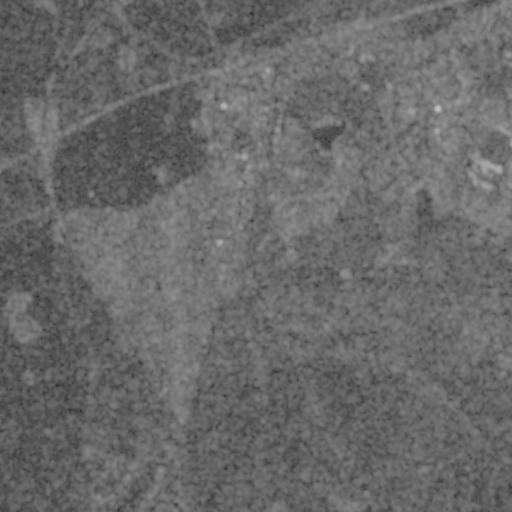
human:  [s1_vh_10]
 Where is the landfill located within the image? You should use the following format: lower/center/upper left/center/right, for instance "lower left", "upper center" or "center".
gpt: The landfill is located in the lower left of the image.
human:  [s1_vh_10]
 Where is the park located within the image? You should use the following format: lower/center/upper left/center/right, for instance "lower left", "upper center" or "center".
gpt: The park is located in the upper right of the image.
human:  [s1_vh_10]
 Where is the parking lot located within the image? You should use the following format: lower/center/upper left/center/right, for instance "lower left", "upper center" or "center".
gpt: The parking lot is located in the upper center of the image.
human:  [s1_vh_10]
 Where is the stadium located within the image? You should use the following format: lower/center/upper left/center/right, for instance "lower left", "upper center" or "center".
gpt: The stadium is located in the upper right of the image.
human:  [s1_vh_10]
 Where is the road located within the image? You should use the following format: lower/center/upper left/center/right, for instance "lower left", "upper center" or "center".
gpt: There is no road in the image.

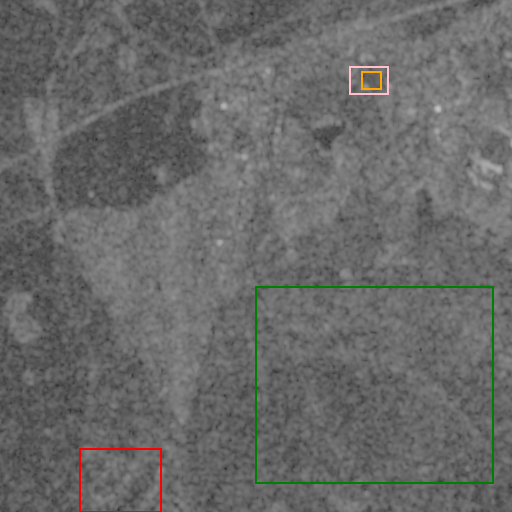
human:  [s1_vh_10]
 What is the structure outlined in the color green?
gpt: The structure outlined in green is a crop field.
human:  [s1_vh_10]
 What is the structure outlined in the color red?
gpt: The structure outlined in red is a landfill.
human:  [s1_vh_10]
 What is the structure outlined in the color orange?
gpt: The structure outlined in orange is a park.
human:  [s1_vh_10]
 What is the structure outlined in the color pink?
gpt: The structure outlined in pink is a stadium.
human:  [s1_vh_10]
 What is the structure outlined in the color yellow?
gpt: There is no yellow outline.